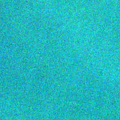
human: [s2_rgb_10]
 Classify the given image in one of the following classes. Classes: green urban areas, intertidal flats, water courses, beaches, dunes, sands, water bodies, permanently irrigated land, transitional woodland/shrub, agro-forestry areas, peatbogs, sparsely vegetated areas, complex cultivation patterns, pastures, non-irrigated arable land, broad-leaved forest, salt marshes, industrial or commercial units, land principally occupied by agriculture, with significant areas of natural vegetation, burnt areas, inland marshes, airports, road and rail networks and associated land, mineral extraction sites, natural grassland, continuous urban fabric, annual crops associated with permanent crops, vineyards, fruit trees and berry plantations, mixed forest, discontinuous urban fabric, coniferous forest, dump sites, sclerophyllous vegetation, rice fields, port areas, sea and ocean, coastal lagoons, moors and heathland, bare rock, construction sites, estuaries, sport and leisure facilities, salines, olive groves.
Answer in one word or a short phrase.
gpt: sea and ocean